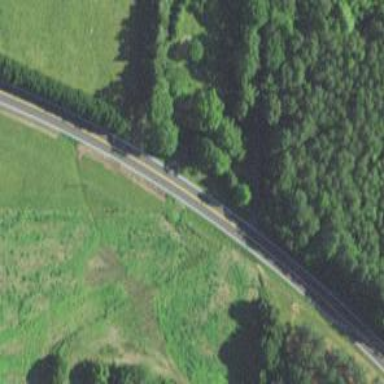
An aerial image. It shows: Secondary road with asphalt surface.